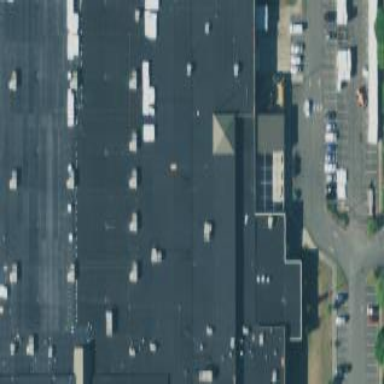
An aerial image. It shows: Retail building.